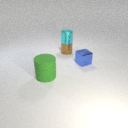
small blue metal cube to the right of small brown metal cylinder